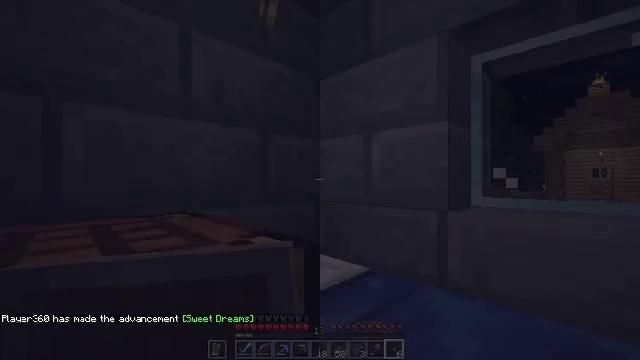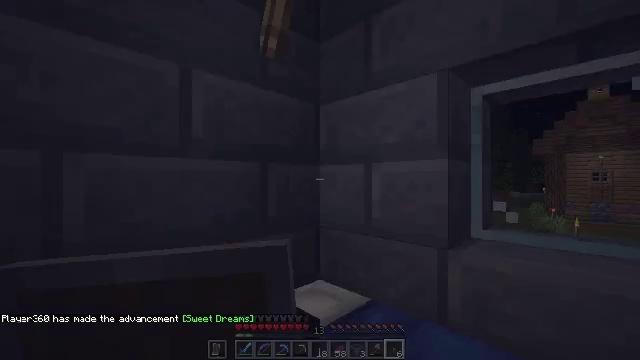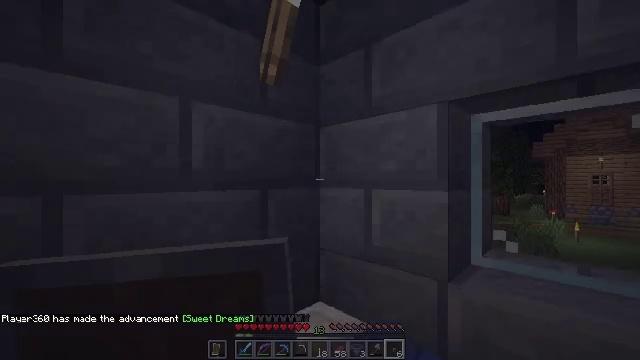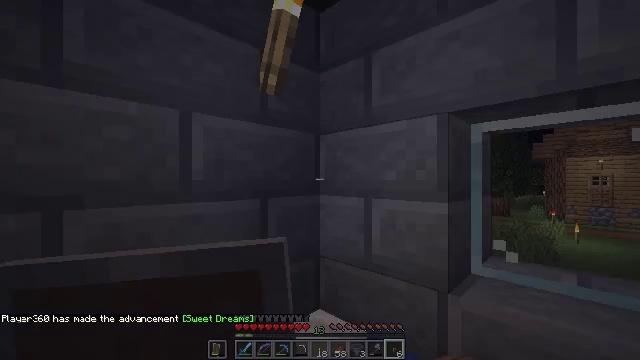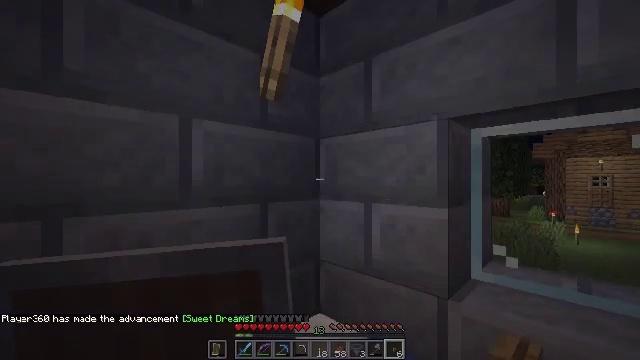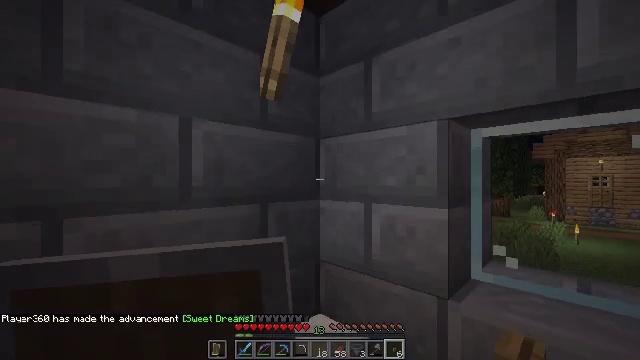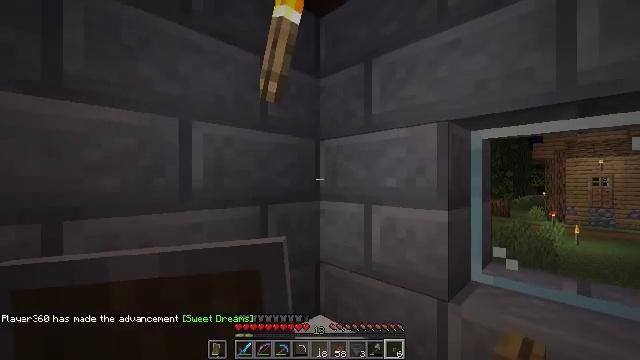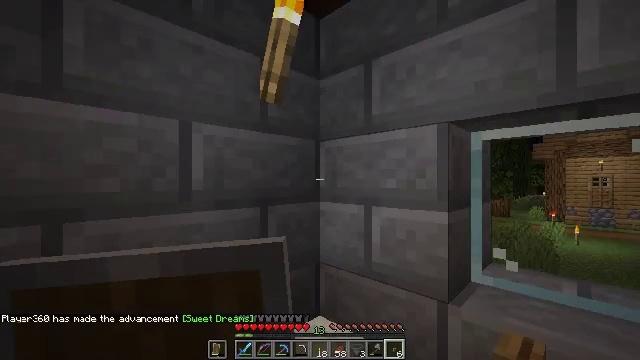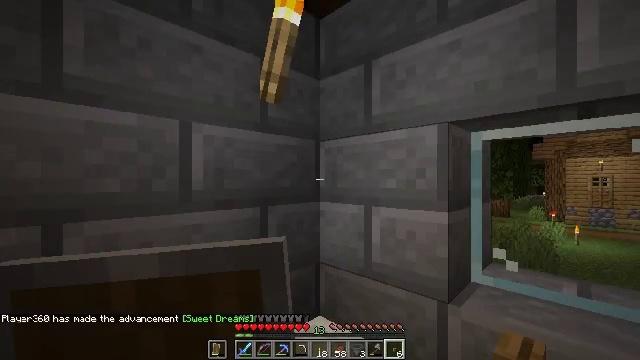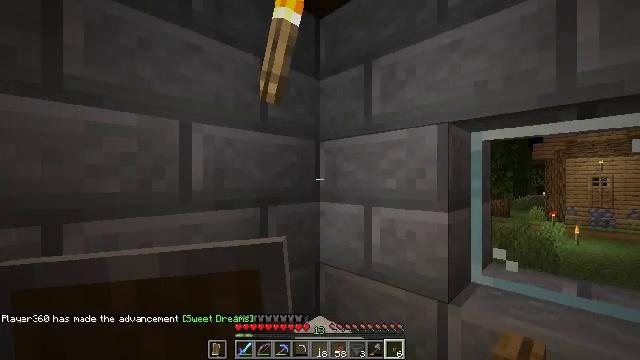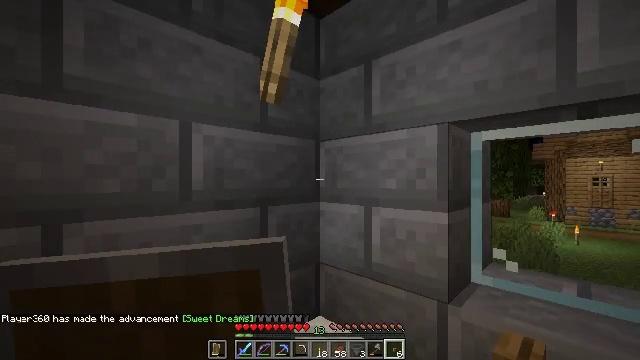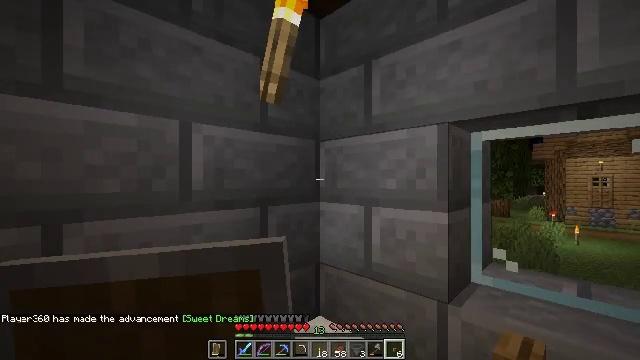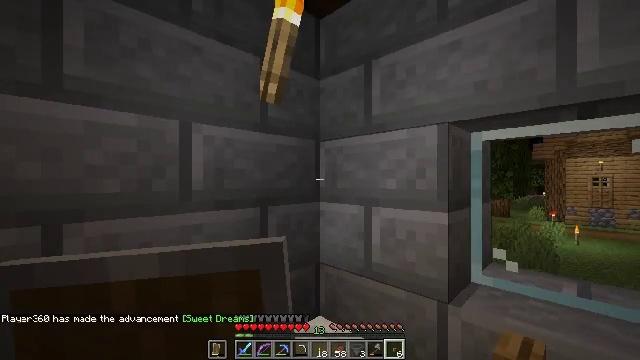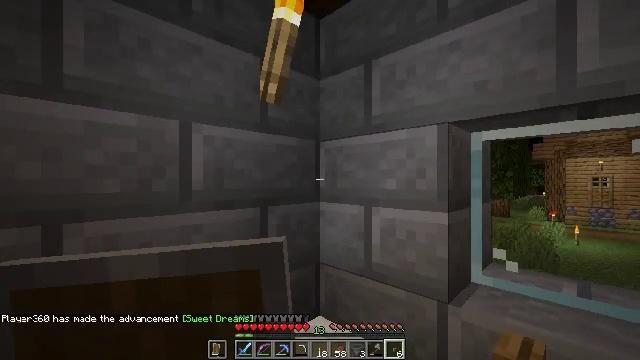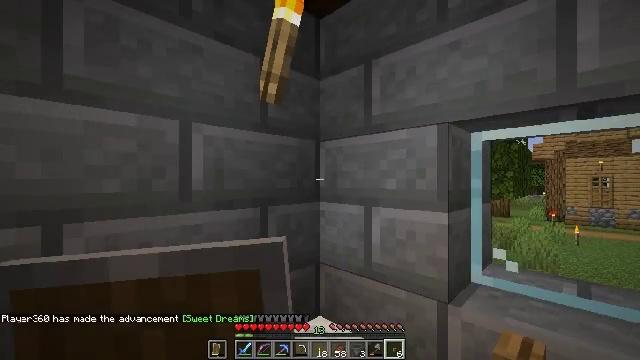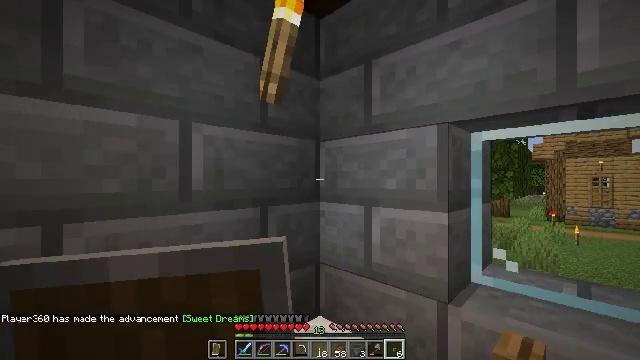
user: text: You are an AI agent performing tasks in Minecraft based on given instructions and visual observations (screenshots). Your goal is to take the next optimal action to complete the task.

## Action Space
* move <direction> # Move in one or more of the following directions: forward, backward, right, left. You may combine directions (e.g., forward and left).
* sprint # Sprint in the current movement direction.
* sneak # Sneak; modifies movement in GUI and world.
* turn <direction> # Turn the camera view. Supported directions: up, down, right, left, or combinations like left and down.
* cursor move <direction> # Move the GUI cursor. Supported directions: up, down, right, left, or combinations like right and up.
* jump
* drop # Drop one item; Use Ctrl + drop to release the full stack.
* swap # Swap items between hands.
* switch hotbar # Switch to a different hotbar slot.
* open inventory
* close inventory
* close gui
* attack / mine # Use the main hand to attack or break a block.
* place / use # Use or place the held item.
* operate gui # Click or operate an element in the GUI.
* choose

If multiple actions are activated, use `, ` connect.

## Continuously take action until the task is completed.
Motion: motion action
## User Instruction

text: Drop an oak button.
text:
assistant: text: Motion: no_op
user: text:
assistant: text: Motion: no_op
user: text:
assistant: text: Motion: no_op
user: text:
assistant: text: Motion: no_op
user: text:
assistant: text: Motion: no_op
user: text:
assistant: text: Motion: no_op
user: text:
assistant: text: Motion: no_op
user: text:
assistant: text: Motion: no_op
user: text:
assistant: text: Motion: no_op
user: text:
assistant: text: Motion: no_op
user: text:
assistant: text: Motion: no_op
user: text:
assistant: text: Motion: no_op
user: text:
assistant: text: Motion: no_op
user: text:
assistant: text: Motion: no_op
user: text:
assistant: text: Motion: no_op
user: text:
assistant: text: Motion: no_op
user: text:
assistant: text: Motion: no_op
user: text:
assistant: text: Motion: no_op
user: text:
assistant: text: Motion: no_op
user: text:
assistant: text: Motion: turn right
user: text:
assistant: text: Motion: turn right and down
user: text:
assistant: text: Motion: turn right
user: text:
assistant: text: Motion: no_op
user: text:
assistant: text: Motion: turn right and down
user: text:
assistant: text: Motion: turn right and down
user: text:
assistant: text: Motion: turn right and down
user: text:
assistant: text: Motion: turn right and up
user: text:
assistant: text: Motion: no_op
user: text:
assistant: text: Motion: no_op
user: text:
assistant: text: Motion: no_op